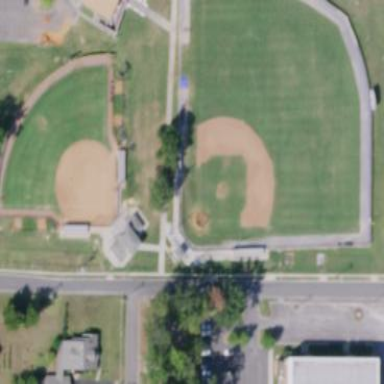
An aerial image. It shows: Baseball and softball pitch for leisure sports.